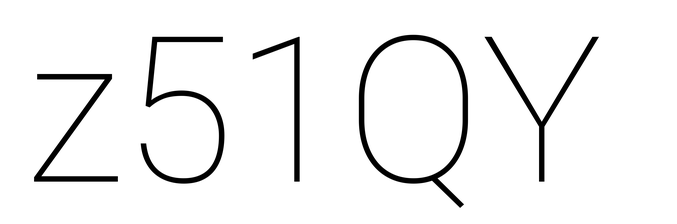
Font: Roboto_Thin